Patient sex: M
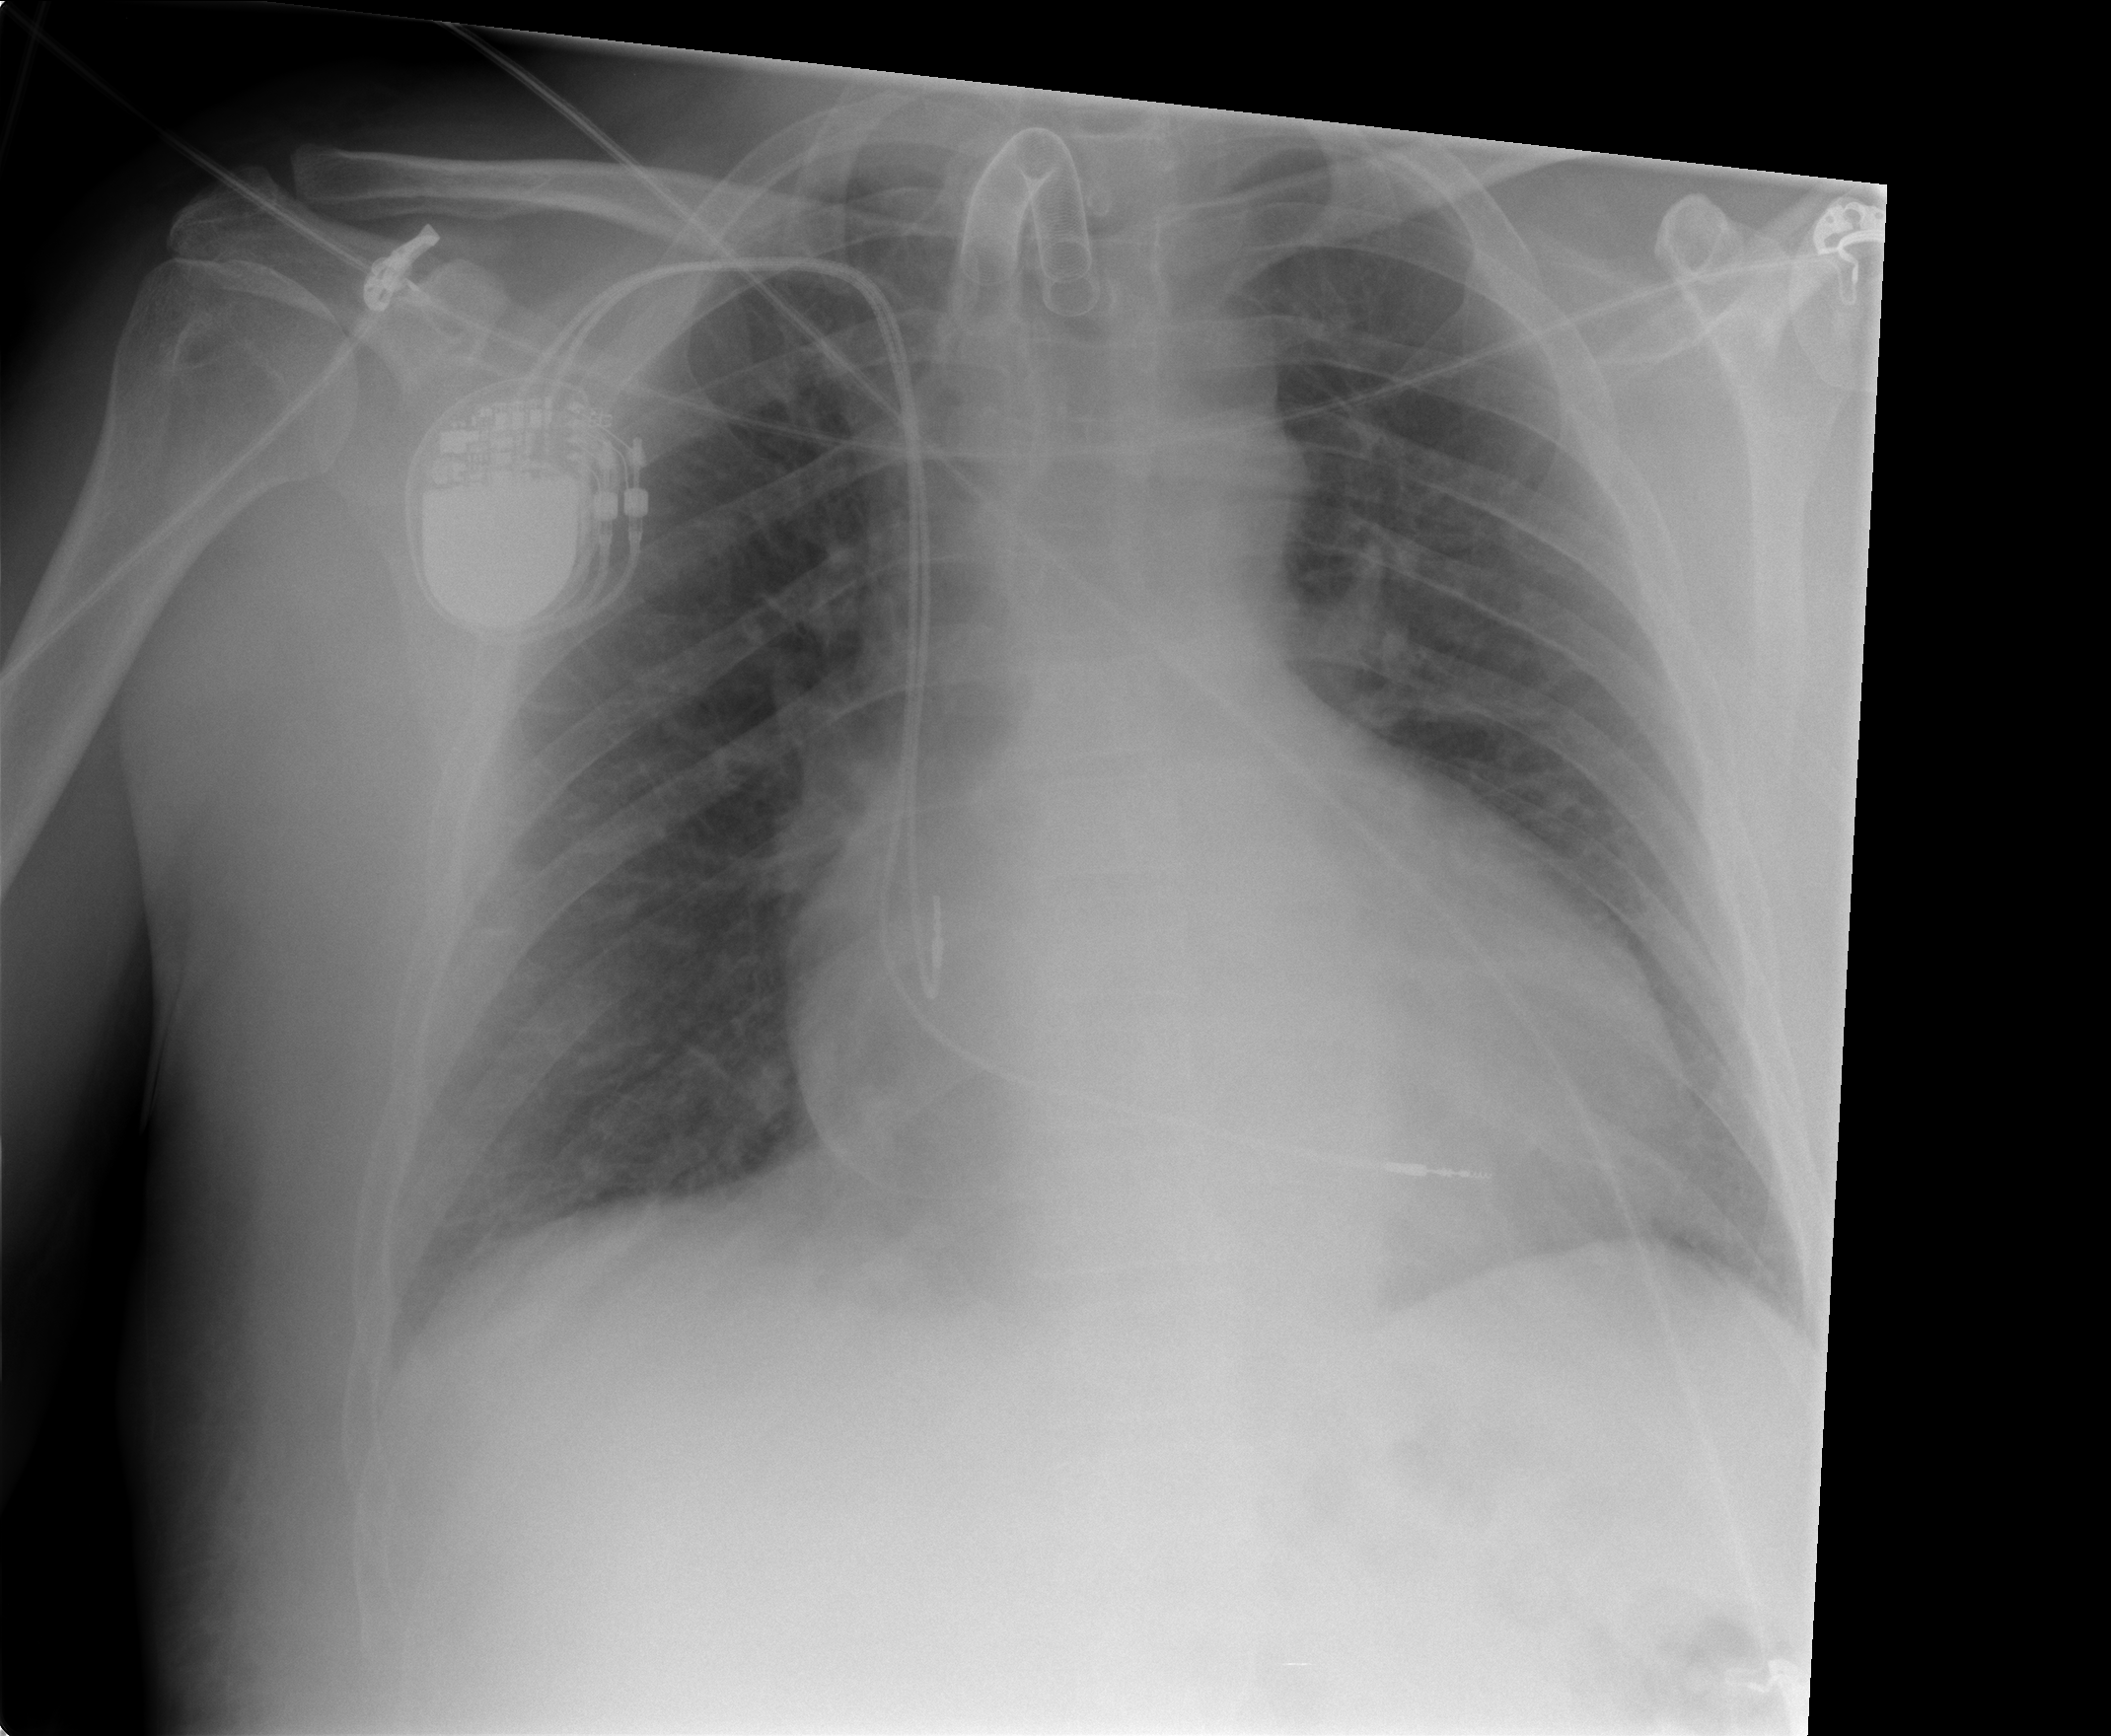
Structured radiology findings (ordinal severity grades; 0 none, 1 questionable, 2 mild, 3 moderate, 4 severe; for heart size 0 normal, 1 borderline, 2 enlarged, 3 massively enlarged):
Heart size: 2
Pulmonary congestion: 0
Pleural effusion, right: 1
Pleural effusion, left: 1
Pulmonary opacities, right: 0
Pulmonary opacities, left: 0
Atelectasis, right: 1
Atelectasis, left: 1